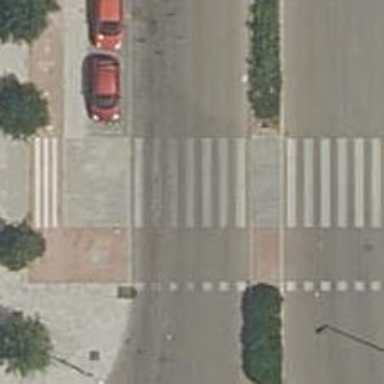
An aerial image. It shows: Uncontrolled road crossing.